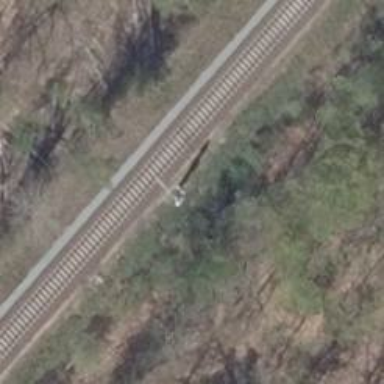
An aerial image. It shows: Milestone along the railway with catenary mast.